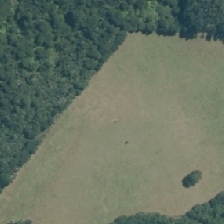
Land cover: high_producing_grassland